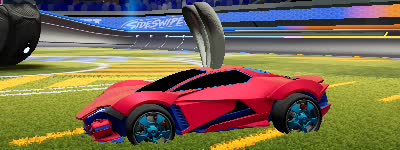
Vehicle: werewolf